Field crop: maize
Growth stage: 2
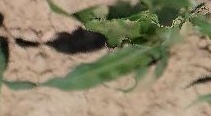
Species: maize